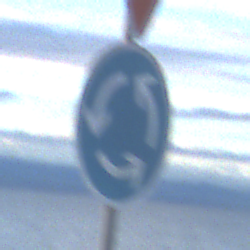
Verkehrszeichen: Kreisverkehr
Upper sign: VorfahrtGewaehren
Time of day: SunriseSunset
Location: Outdoor (Suburban)
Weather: PartlyCloudy
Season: NotSpecified
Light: Natural